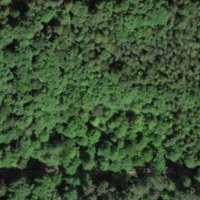
EUNIS habitat code: 41
Species observed at this site:
Lathyrus vernus